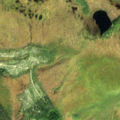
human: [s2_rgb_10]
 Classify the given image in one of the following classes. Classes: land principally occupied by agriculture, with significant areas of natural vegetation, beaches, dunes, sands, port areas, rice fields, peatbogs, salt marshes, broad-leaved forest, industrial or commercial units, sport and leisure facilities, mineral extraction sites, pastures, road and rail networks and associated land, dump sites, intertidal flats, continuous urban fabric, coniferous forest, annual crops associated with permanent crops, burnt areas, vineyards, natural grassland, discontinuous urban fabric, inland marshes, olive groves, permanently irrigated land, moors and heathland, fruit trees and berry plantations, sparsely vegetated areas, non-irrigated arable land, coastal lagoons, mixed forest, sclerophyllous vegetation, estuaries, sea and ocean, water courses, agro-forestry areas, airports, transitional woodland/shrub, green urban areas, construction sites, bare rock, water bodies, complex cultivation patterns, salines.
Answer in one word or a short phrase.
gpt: coniferous forest, transitional woodland/shrub, peatbogs